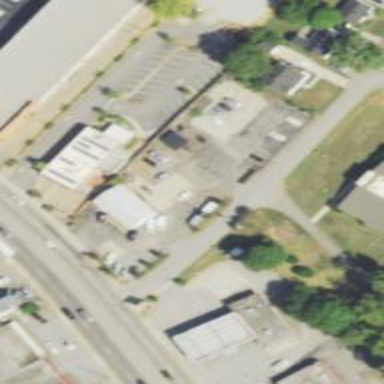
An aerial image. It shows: Shop that sells cars.